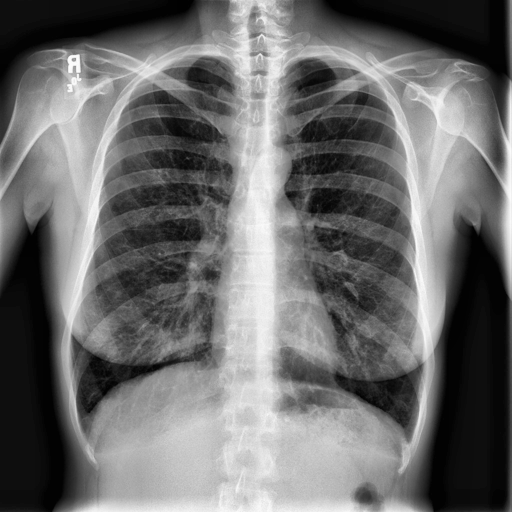
Finding: NORMAL